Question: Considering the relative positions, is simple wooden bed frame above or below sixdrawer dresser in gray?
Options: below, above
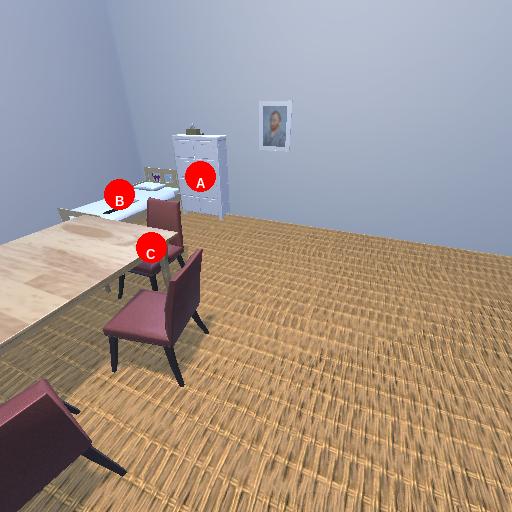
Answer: below